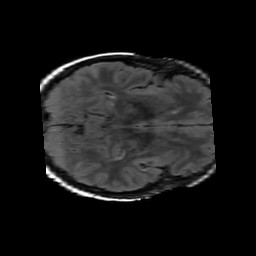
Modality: FLAIR
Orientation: axial
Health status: ill
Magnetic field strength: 3 T